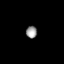
Tissue: lung
Cell type: Myeloid cells
Senescence score: 0.549
Nuclear area (px): 128
Mean DAPI intensity: 153.672